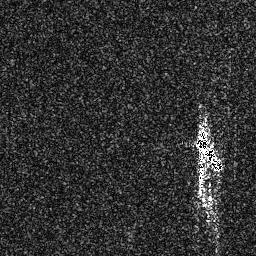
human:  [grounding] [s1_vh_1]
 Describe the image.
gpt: In the satellite image, there is  <ref>1 large ship </ref> <box>[[75, 46, 87, 67, 0]]</box> located at right.